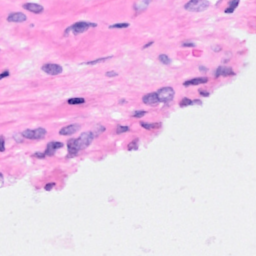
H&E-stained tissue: Breast